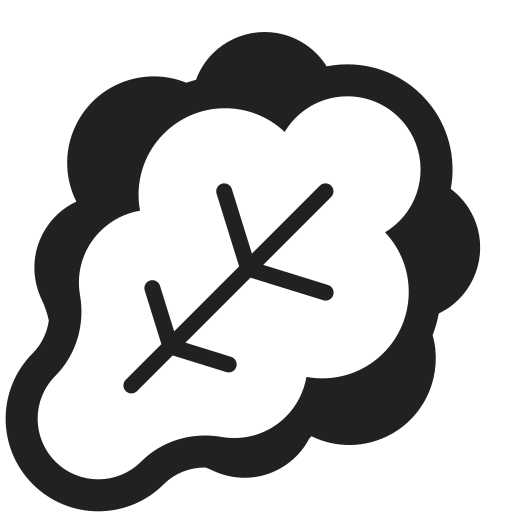
leafy green high contrast